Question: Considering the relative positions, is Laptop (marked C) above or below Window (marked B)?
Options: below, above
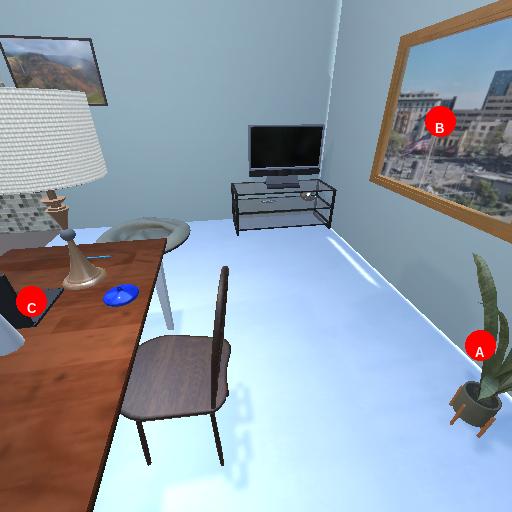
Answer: below